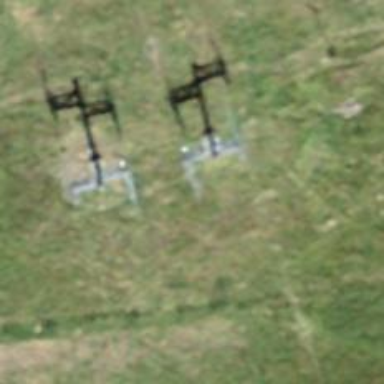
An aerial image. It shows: Pylon used for aerialway.